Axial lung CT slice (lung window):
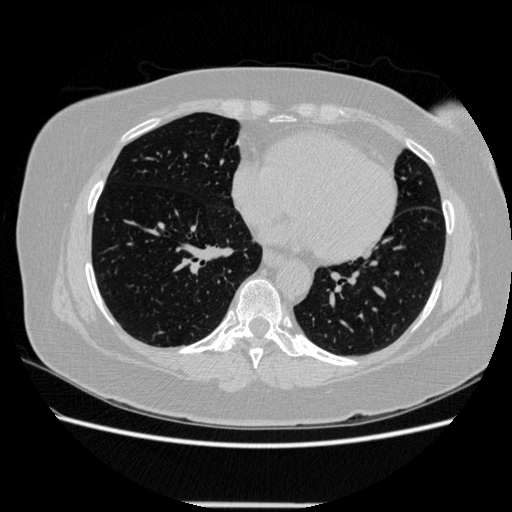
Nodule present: no